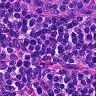
Metastatic tissue present: no